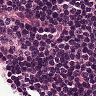
Metastatic tissue present: no